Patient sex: M
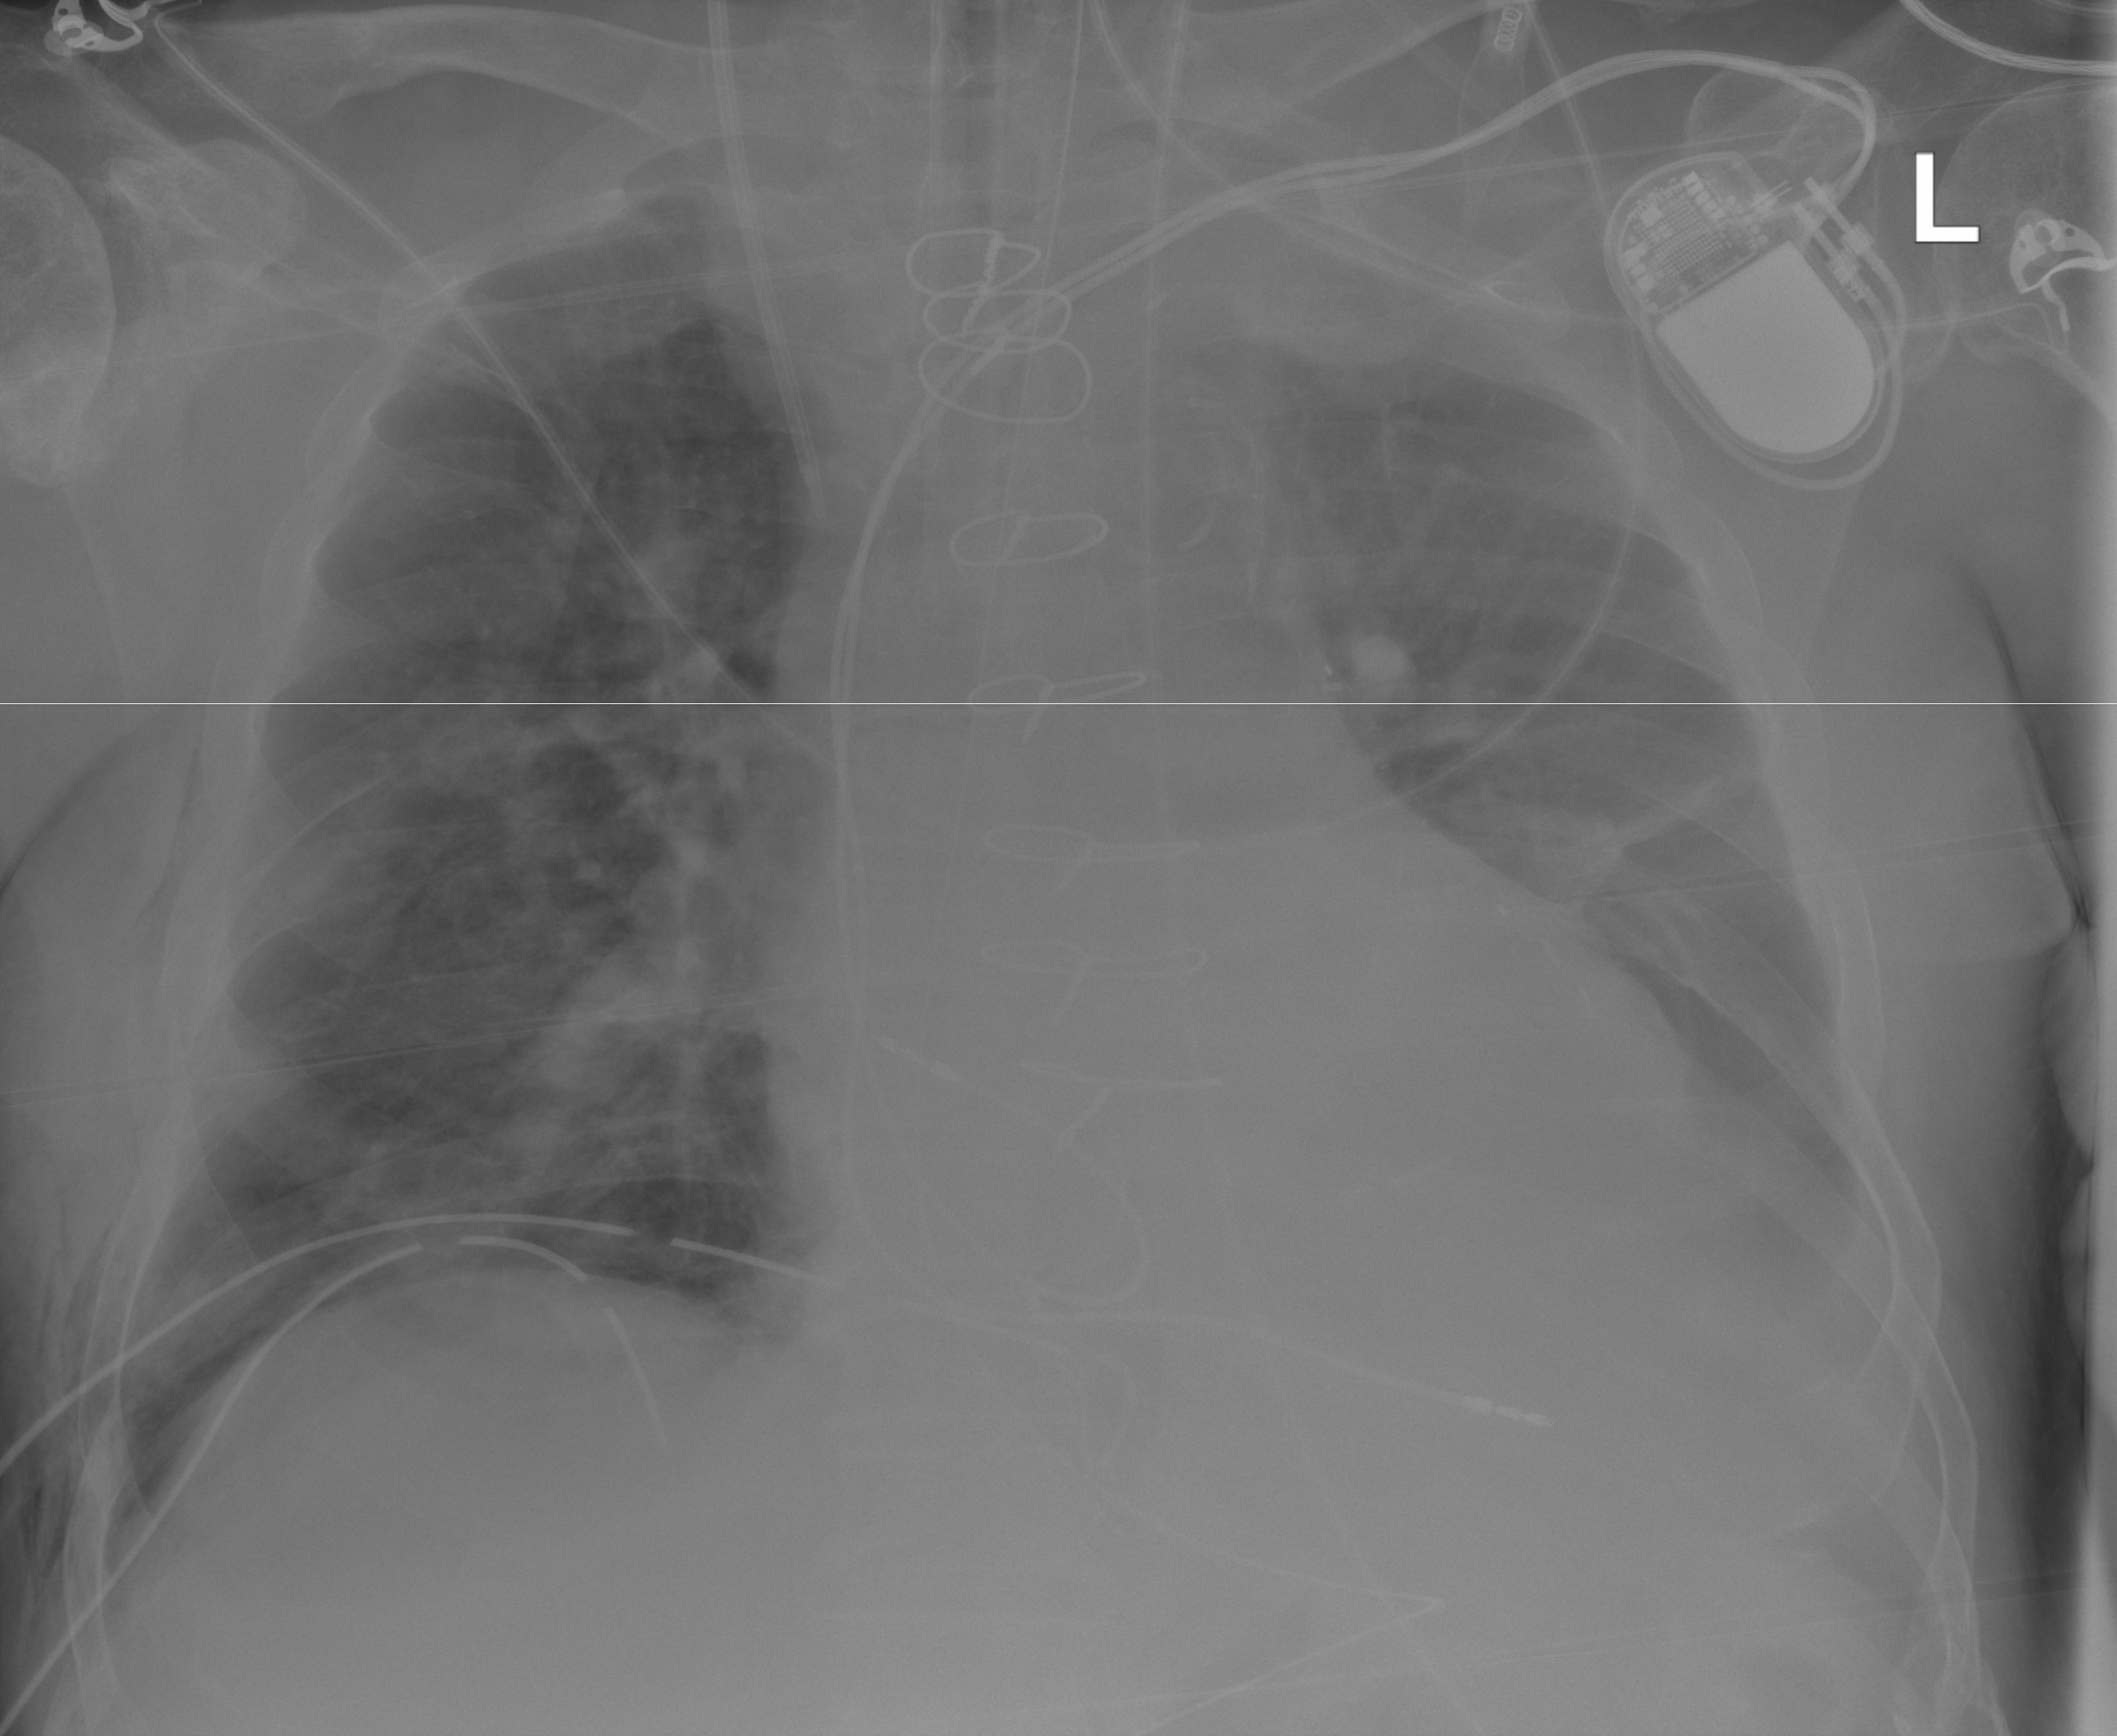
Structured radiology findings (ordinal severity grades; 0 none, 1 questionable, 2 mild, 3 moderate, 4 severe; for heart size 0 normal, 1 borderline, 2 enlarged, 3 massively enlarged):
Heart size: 2
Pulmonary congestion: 2
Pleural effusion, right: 0
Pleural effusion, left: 2
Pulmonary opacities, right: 2
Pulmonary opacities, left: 2
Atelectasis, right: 0
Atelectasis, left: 2